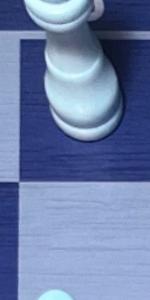
Label: Empty